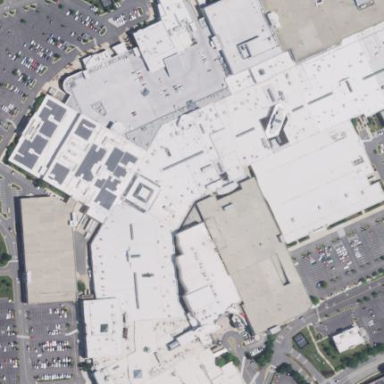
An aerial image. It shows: Retail building in mall.